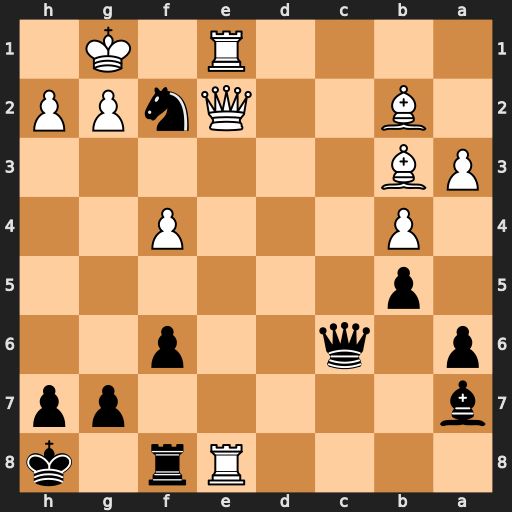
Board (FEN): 4Rr1k/b5pp/p1q2p2/1p6/1P3P2/PB6/1B2QnPP/4R1K1
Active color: b
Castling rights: -
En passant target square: -
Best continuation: Ne4+ Kf1 Rxe8